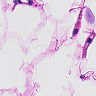
Metastatic tissue present: no